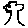
Label: tree